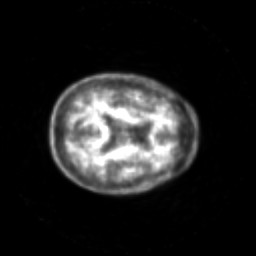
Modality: PET
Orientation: axial
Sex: female
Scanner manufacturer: siemens